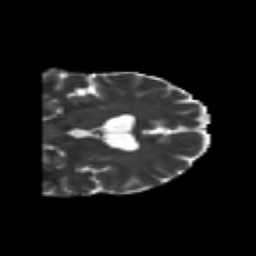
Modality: T2w
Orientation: coronal
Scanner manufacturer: siemens
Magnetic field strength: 3 T
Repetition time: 6.8 s
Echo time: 0.093 s